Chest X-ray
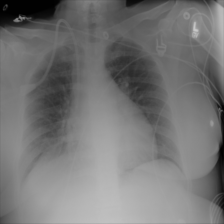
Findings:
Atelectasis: negative
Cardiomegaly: negative
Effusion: negative
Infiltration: negative
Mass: negative
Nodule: negative
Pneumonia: negative
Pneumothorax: negative
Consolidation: negative
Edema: negative
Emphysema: negative
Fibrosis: negative
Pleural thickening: negative
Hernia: negative